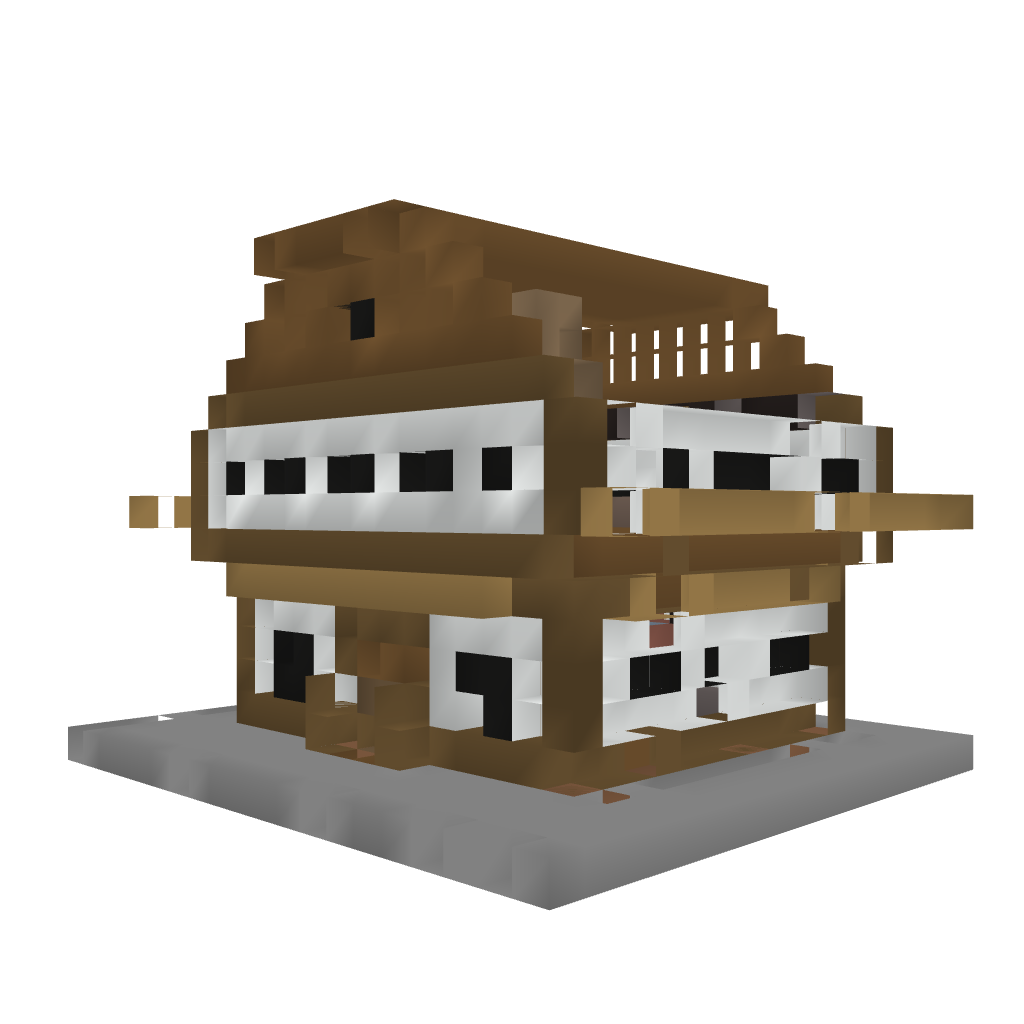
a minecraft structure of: medieval house